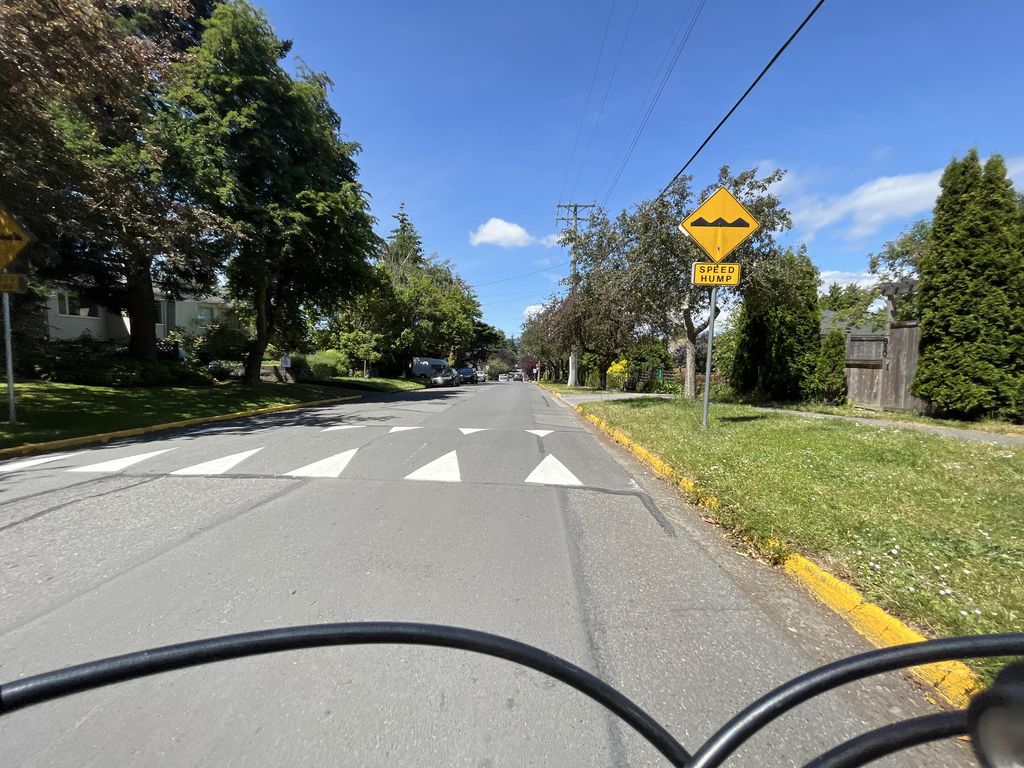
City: victoria